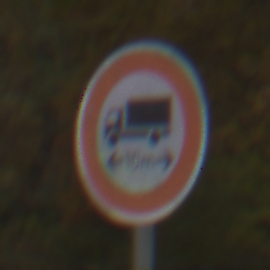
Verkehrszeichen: TatsaechlicheLaenge
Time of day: Midday
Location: Outdoor (Nature)
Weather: Overcast
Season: Autumn
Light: Natural